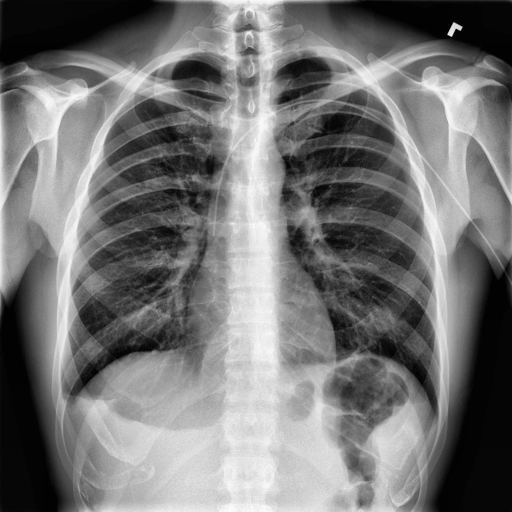
Finding: NORMAL